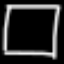
Label: square